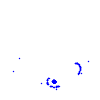
Particle: kaon